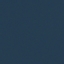
Land use / land cover class: SeaLake